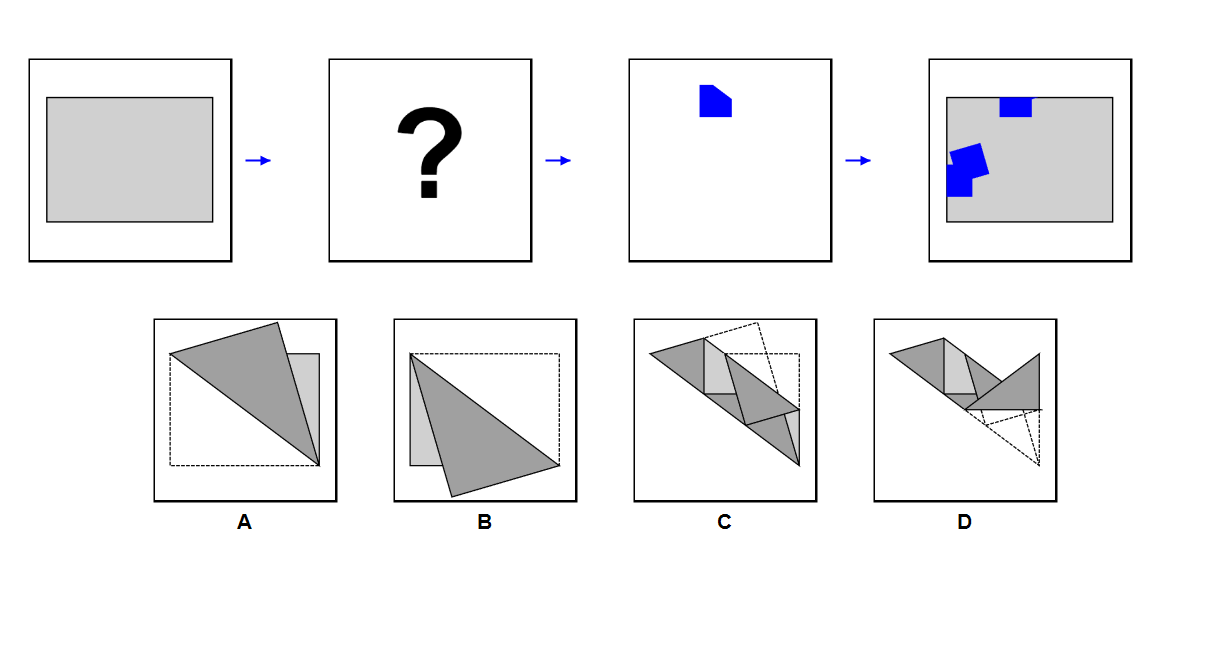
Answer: B